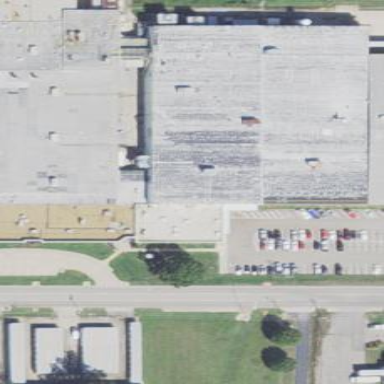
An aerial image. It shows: Industrial building.